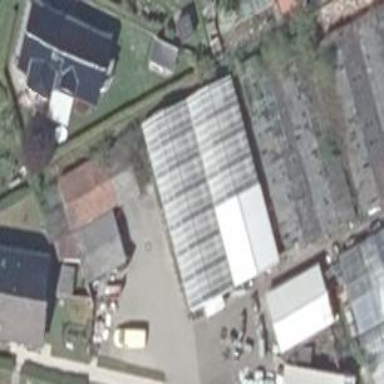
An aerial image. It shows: Garden center located in greenhouse.